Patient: sex M, age 81
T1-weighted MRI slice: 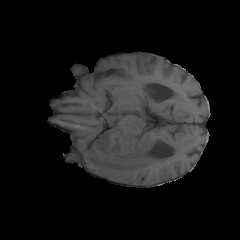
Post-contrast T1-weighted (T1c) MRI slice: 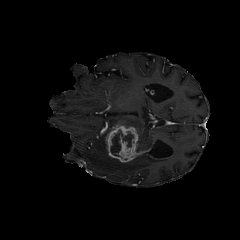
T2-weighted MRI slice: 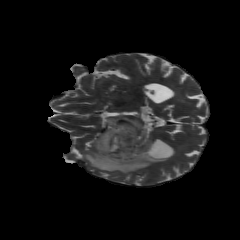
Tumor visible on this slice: yes
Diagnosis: Glioblastoma, IDH-wildtype
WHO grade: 4